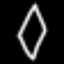
Label: diamond